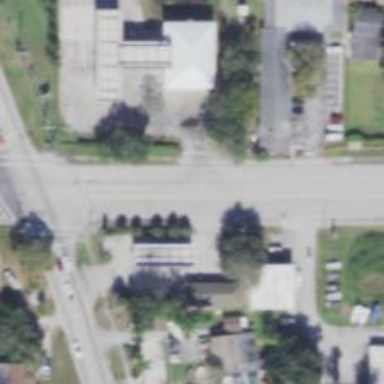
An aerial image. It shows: Tertiary road with asphalt surface. There is separate sidewalk along the road.